Question: I try to display as a popover.
I defined segue as it is on image below.

My constant with SegueIdentifier:
'''
NSString *const PLDetailsAutocompleteResultSegueIdentifier = @"AutocompleteResult";
'''
in the code i perform segue:
'''
[self performSegueWithIdentifier:PLDetailsAutocompleteResultSegueIdentifier sender:nil];
'''
and prepare it:
'''
- (void)prepareForSegue:(UIStoryboardSegue *)segue sender:(id)sender {
if ([segue.identifier isEqualToString:PLDetailsAutocompleteResultSegueIdentifier]) {
...
}
}
'''
How to get that popover controller and prepare it before display with 'UIPopoverArrowDirectionUp' and with 'CGSizeMake(320.0, 320.0)'?
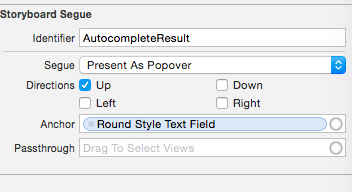
Answer: Just try this.
'''
- (void)prepareForSegue:(UIStoryboardSegue *)segue sender:(id)sender {
if ([segue.identifier isEqualToString:PLDetailsAutocompleteResultSegueIdentifier]) {
YourViewController *yourObject = [segue destinationViewController];
yourObject.preferredContentSize = CGSizeMake(320.0, 320.0);
}
}
'''